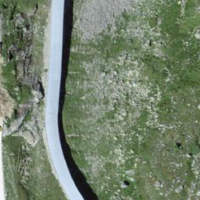
EUNIS habitat code: 31
Species observed at this site:
Saxifraga aizoides